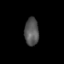
Tissue: skin
Cell type: Others
Senescence score: 0.2871
Nuclear area (px): 386
Mean DAPI intensity: 84.99